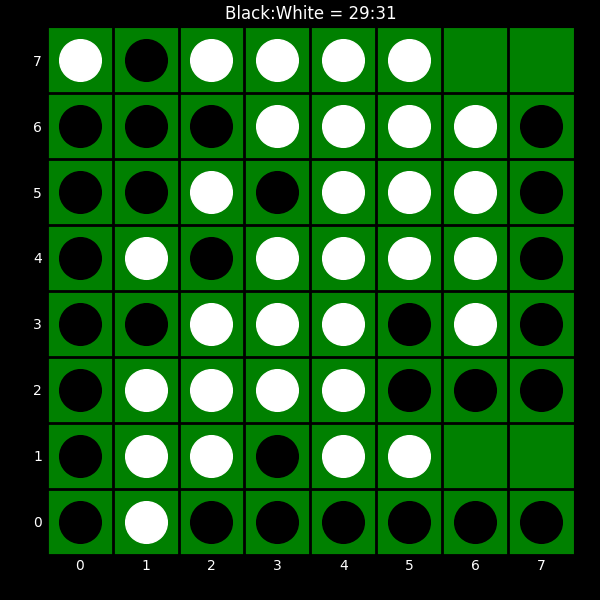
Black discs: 29
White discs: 31